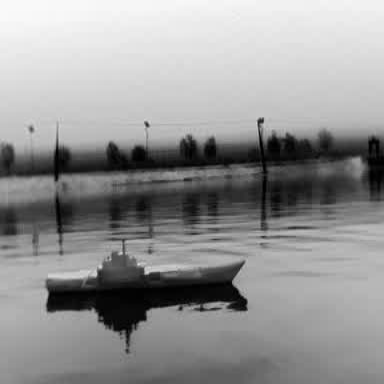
There is a warship in the infrared image.